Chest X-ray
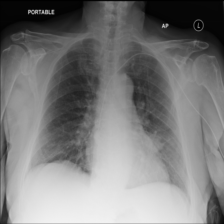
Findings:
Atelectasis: negative
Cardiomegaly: negative
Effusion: negative
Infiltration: negative
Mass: negative
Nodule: positive
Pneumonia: negative
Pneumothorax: negative
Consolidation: negative
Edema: negative
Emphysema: negative
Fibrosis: negative
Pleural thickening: negative
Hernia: negative